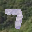
Label: 7